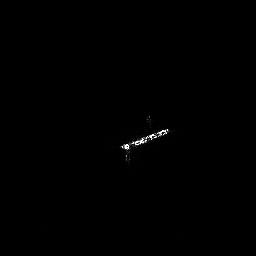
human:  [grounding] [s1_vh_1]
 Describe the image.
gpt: In the satellite image, there is  <ref>1 large ship </ref> <box>[[45, 43, 66, 63, 0]]</box> located at center.